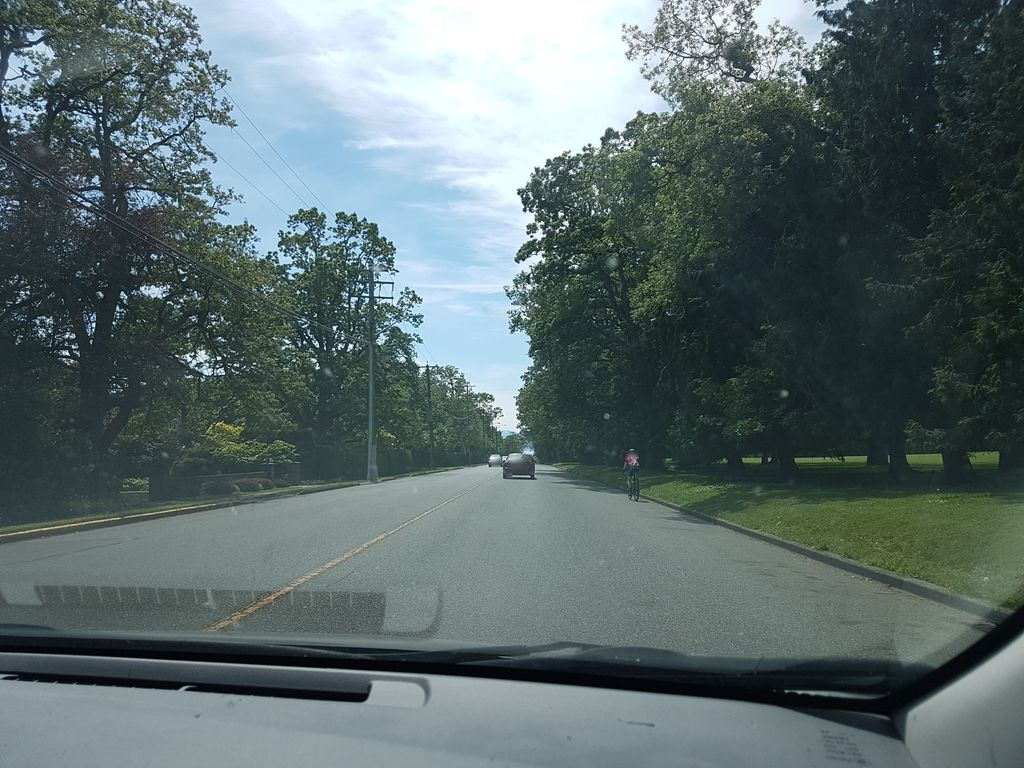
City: victoria